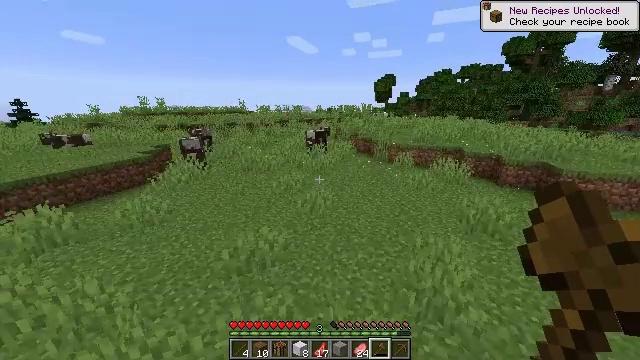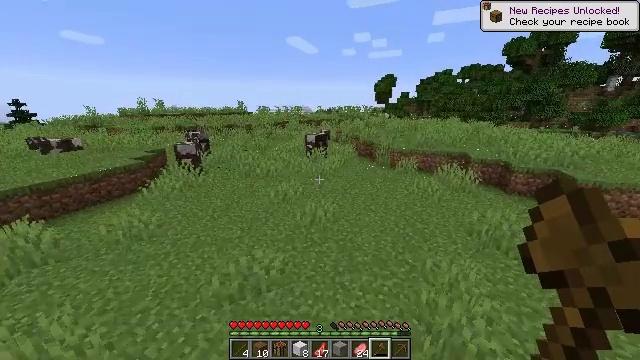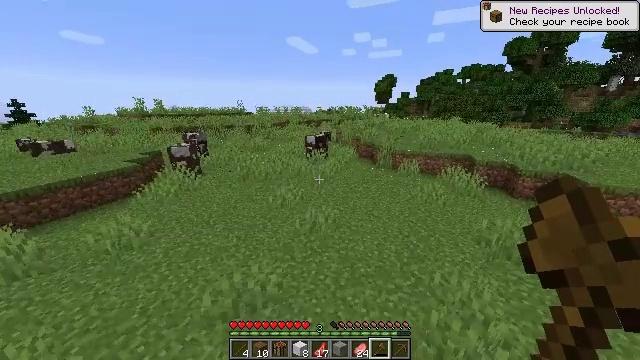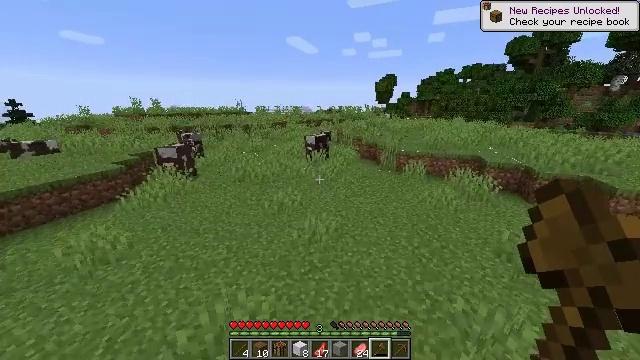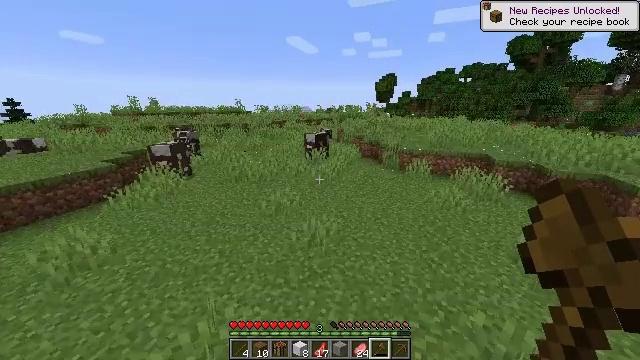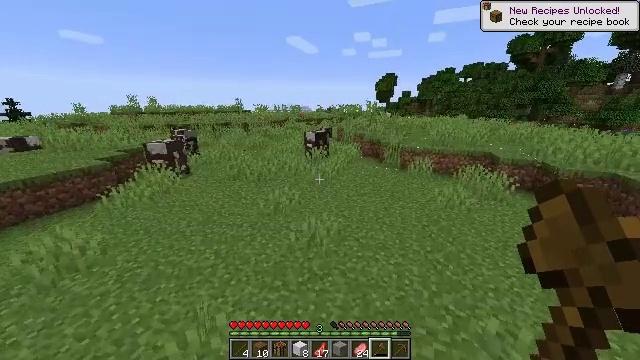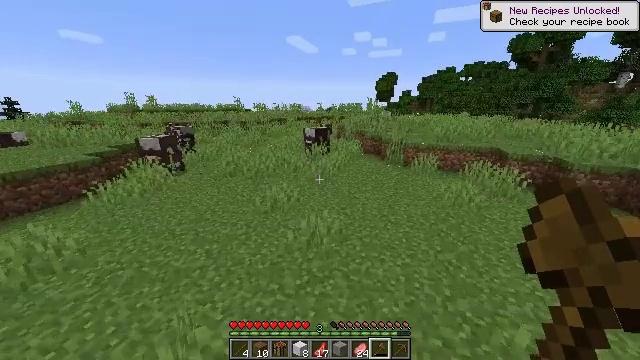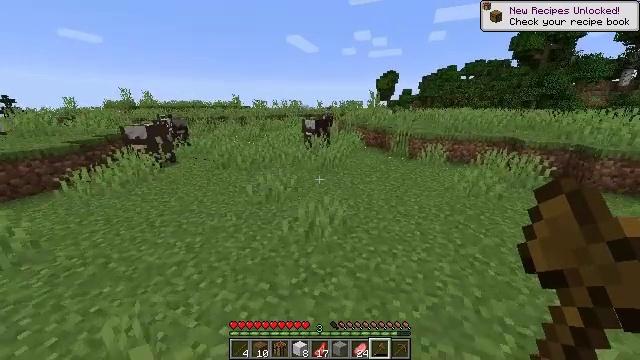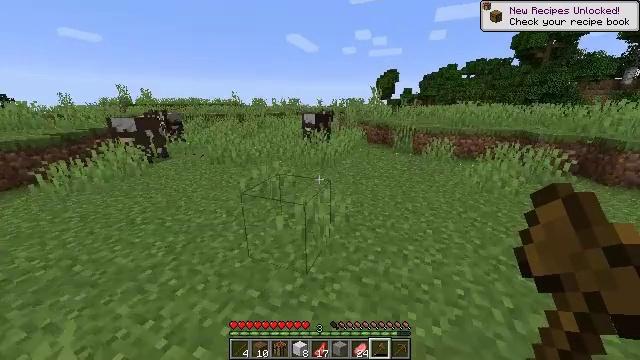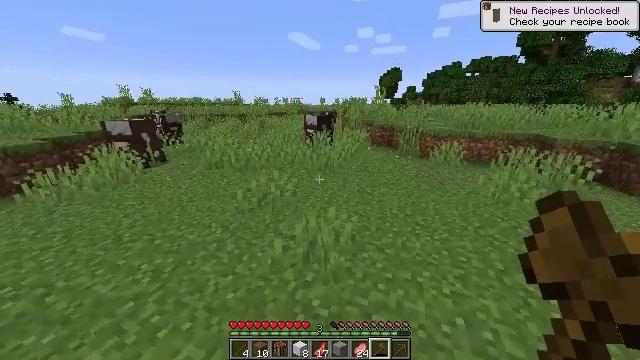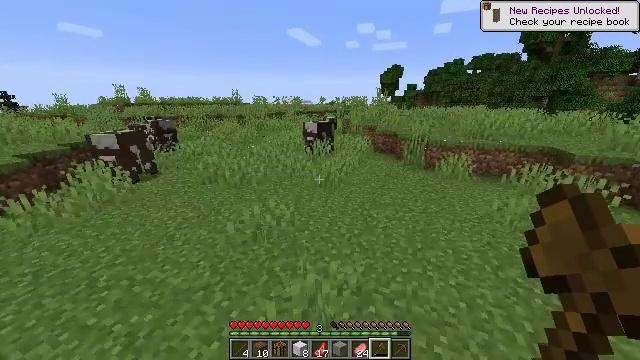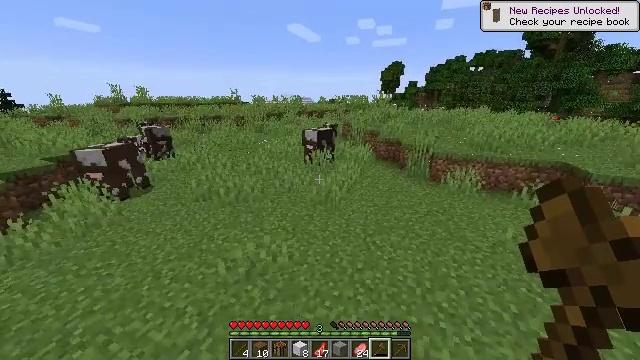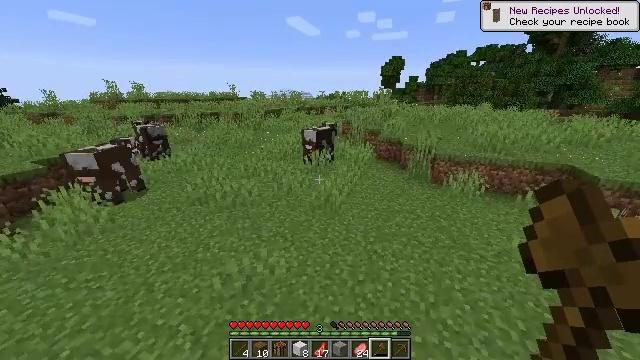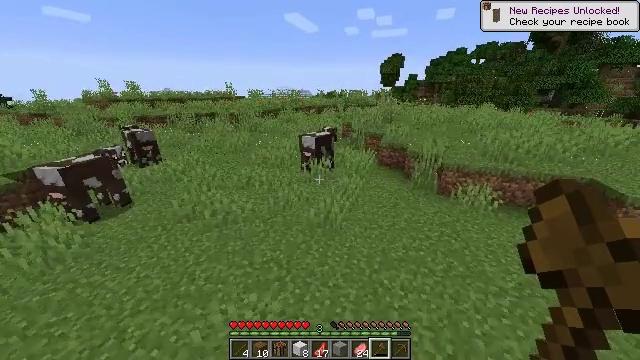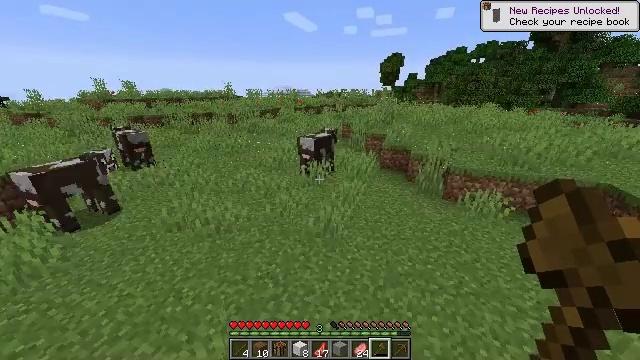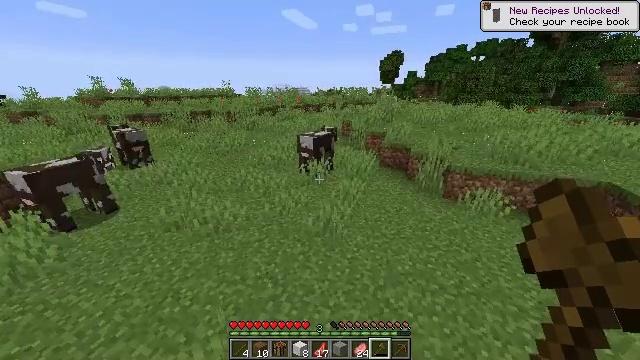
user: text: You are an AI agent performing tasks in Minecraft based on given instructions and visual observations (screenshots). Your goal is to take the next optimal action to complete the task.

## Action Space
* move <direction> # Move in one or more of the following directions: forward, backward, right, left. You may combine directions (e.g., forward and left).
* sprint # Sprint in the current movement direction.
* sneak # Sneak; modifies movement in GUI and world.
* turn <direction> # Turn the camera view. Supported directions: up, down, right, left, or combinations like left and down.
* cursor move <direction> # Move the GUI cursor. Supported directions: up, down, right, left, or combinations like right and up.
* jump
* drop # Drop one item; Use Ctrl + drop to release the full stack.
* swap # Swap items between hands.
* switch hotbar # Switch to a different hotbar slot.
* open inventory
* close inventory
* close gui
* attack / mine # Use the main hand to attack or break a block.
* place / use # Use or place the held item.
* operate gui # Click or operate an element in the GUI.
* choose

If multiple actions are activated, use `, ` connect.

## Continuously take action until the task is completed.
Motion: motion action
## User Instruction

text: Hunt animals.
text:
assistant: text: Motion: move forward, jump
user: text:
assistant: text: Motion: move forward, jump
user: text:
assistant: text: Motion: move forward, jump
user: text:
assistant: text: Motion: move forward, jump
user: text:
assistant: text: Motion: move forward, sprint, jump
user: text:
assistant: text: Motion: move forward, sprint, jump
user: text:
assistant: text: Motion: move forward, sprint, jump
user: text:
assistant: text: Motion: move forward, sprint, jump
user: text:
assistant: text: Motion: move forward, sprint, jump
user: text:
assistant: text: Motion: move forward, jump
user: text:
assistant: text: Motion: move forward, jump
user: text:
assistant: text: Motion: move forward, turn down, jump
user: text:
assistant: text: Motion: move forward, jump
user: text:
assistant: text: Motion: move forward, jump
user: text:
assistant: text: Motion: move forward, jump
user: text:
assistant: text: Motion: move forward, jump
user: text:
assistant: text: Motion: move forward, jump
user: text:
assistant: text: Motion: move forward, jump
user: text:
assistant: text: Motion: move forward, sprint, jump
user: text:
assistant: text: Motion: move forward, sprint, jump
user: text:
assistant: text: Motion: move forward, sprint, jump
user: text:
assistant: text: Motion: move forward, sprint, jump
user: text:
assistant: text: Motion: move forward, sprint, jump
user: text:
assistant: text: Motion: move forward, jump
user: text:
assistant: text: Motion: move forward, jump
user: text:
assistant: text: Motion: move forward, jump
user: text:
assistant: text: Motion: move forward, jump
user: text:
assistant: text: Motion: move forward, turn down, jump
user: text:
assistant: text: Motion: move forward, turn right and down, jump
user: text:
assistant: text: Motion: turn down